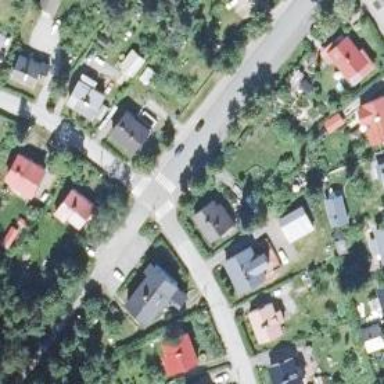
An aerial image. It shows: Crossing road.